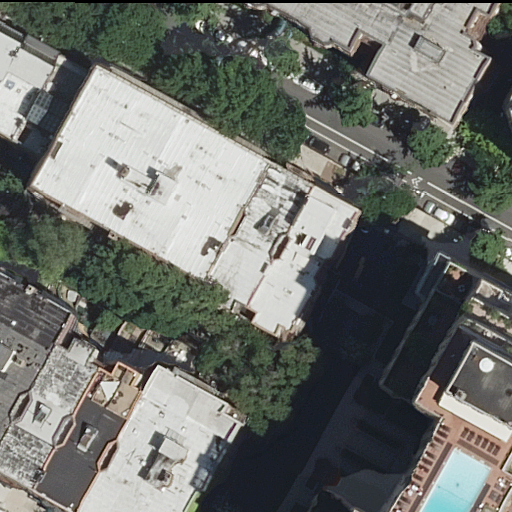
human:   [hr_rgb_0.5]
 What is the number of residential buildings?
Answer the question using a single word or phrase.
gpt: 13

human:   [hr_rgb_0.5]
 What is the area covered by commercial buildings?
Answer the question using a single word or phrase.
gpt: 0m2

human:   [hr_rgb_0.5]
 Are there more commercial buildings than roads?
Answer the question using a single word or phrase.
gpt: no

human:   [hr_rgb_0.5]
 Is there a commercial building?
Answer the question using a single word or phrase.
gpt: no

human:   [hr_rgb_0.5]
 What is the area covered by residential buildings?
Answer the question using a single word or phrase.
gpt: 4659m2

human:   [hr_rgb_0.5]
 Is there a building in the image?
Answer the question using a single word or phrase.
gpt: yes

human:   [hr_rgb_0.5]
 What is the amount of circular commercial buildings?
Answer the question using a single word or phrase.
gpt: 0

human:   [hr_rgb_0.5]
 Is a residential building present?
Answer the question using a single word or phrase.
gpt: yes

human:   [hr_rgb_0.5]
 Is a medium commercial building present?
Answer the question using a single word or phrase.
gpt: no

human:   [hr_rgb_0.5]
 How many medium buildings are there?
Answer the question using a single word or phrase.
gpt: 7

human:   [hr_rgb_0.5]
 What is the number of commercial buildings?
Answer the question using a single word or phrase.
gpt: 0

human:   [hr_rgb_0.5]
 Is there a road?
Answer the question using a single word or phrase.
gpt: yes

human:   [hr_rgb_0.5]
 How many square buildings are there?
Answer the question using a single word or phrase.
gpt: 0

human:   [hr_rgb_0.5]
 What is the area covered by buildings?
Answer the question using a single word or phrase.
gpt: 4659m2

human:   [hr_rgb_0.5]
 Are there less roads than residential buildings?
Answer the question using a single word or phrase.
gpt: yes

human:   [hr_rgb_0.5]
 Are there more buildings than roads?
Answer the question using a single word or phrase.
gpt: yes

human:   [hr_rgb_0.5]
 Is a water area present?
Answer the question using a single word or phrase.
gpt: no

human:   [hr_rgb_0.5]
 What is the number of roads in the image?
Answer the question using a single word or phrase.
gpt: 1

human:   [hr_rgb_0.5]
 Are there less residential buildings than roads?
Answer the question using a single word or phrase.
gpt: no

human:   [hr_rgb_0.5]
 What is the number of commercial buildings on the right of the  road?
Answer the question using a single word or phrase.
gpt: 0

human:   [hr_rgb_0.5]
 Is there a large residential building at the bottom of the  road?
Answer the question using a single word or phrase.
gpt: yes

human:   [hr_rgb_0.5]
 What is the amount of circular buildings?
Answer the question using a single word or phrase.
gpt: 0

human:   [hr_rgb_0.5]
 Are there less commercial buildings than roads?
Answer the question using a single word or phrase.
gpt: yes

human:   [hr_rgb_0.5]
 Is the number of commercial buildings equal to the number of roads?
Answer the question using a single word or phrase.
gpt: no

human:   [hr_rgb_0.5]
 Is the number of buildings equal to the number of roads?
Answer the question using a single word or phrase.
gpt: no

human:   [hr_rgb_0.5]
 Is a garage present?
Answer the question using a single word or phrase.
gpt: no

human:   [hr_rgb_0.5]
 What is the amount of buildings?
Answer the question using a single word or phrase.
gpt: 13

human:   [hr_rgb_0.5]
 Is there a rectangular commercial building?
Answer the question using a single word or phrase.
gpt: no

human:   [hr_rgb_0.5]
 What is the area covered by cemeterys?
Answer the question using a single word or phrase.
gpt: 0m2

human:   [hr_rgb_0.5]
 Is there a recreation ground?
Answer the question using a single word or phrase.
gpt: no

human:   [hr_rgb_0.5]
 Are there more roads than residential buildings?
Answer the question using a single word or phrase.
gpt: no

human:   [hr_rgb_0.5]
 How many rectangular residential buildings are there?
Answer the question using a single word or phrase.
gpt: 6

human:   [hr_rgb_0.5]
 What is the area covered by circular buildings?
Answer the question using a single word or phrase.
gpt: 0m2

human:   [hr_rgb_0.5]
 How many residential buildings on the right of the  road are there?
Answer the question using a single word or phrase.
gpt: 1

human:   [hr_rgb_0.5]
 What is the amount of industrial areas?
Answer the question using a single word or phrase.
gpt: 0

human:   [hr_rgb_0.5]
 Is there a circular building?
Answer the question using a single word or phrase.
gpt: no

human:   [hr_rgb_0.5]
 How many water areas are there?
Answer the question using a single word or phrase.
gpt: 0

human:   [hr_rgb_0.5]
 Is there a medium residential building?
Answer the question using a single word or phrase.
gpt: yes

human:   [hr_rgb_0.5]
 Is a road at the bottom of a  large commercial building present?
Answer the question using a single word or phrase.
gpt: no

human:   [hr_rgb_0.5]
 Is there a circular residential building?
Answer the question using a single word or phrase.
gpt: no

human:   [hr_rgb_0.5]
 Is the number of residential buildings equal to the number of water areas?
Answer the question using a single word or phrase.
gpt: no

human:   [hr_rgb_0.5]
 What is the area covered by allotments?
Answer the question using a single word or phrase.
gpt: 0m2

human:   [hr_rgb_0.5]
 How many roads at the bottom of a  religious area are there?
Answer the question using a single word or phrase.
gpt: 0

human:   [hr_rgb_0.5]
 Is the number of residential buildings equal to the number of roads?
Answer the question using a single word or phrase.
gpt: no

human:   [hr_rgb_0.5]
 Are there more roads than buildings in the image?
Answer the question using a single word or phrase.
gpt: no

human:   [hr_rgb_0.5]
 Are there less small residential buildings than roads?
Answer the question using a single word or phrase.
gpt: no

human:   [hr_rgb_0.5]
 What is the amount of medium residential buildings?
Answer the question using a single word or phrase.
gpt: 7

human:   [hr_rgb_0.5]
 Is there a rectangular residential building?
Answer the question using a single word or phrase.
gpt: yes

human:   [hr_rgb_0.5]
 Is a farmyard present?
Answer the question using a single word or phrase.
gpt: no

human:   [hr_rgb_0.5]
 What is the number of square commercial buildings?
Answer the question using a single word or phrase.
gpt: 0

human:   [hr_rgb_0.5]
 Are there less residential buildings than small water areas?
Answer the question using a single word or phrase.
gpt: no

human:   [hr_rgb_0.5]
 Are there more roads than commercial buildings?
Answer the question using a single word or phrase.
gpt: yes

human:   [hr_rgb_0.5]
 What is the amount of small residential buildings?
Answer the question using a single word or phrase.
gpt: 3

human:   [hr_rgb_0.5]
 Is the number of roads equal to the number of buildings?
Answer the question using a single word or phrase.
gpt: no

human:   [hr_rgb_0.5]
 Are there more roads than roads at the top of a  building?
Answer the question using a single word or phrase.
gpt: no

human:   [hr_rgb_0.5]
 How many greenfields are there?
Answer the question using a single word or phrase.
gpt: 0

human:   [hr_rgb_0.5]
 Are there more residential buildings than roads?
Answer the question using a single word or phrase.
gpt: yes

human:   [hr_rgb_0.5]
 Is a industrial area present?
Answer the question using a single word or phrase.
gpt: no

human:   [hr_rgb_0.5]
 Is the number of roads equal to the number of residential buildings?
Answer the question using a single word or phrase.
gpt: no

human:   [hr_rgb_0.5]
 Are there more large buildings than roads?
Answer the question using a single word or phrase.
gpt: yes

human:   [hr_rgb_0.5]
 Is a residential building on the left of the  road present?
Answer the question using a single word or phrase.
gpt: yes

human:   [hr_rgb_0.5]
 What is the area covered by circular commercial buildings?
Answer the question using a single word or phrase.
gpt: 0m2

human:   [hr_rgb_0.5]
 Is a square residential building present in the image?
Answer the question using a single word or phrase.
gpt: no

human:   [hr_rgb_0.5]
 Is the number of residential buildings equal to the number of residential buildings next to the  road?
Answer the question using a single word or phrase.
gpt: yes